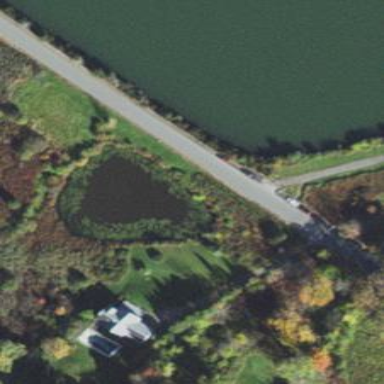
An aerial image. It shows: Peaceful pond surrounded by nature.